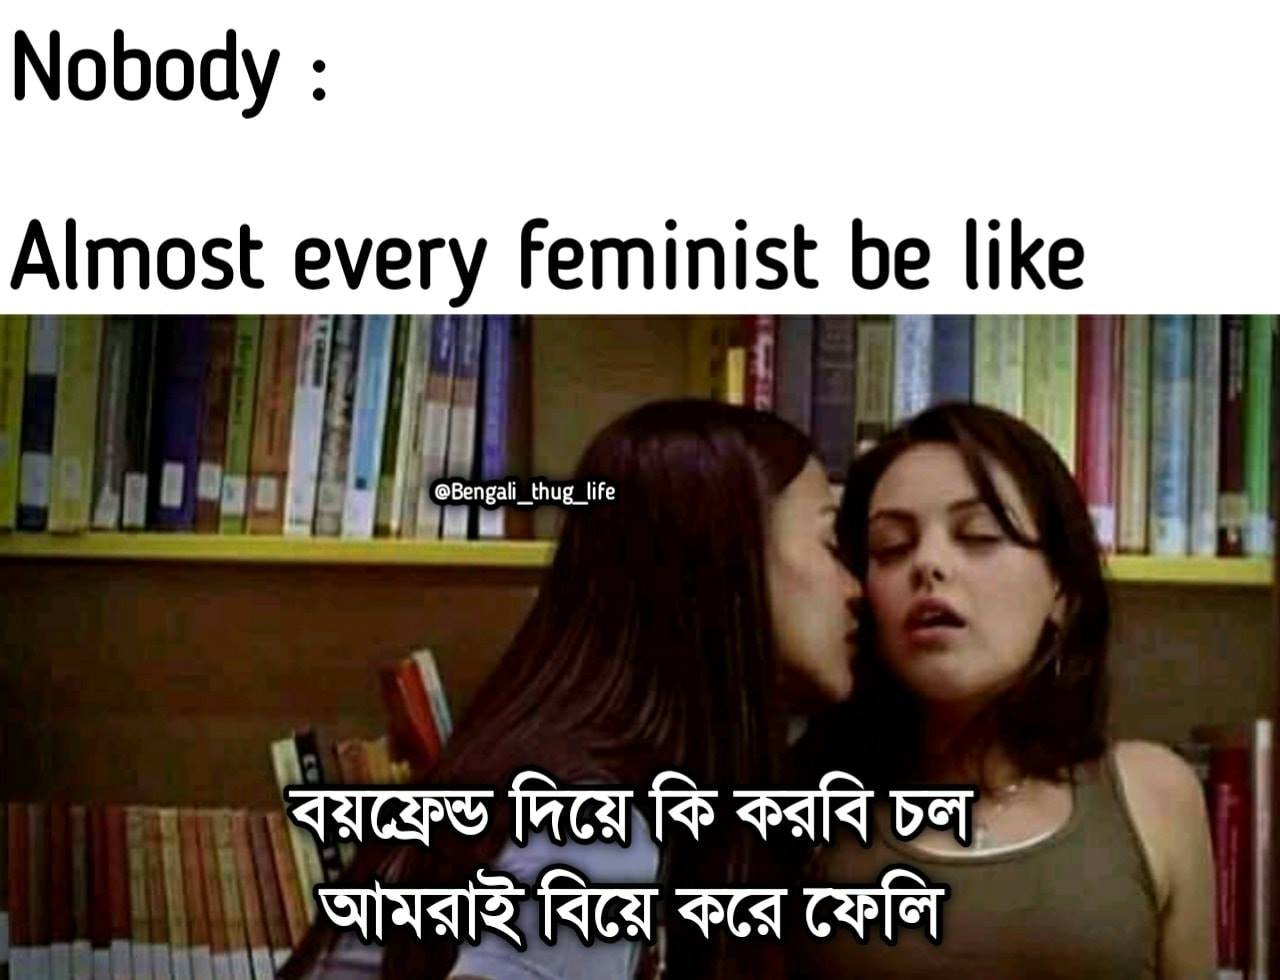
Text: Nobody :  Almost every feminist be like  বয়ফ্রেন্ড দিয়ে কি করবি চল আমরাই বিয়ে করে ফেলি
Label: Hate
Hate category: Personal Offence
Targeted group: Individual